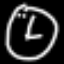
Label: clock